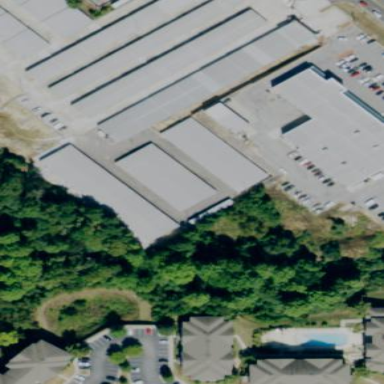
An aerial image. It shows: Storage rental shop.